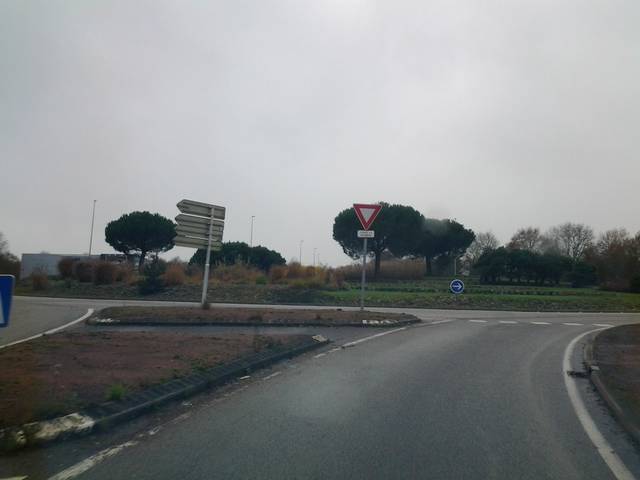
Region: France
Coordinates: 46.662, -1.461